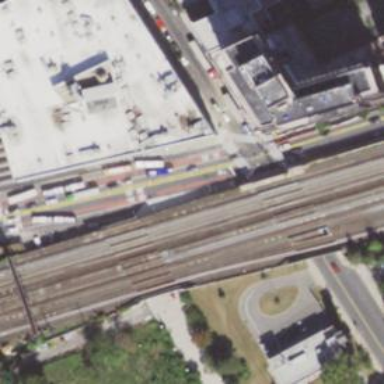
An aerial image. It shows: Electrified rail yard in service.